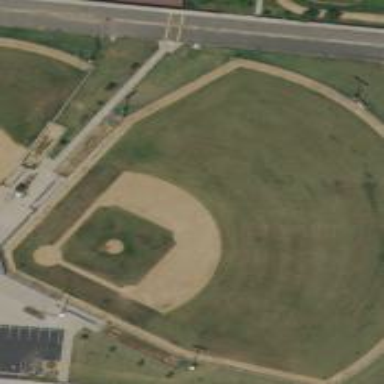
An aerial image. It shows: Baseball pitch for leisure land activities.